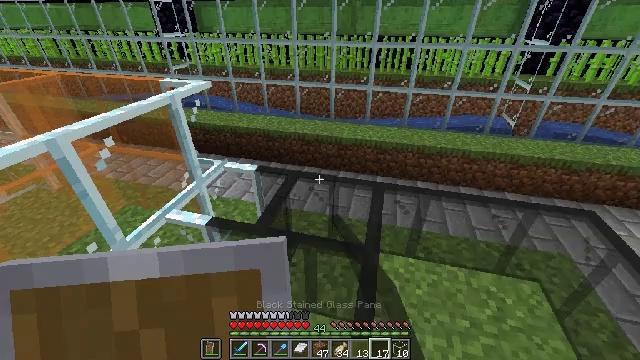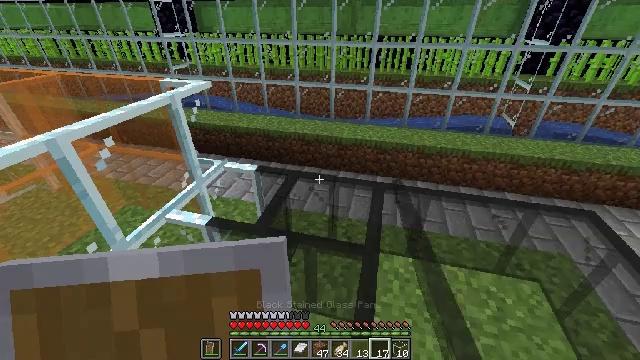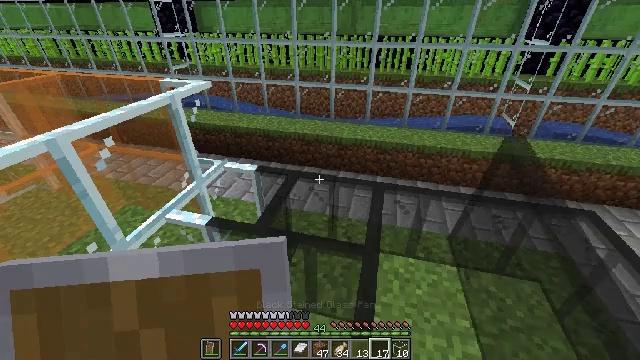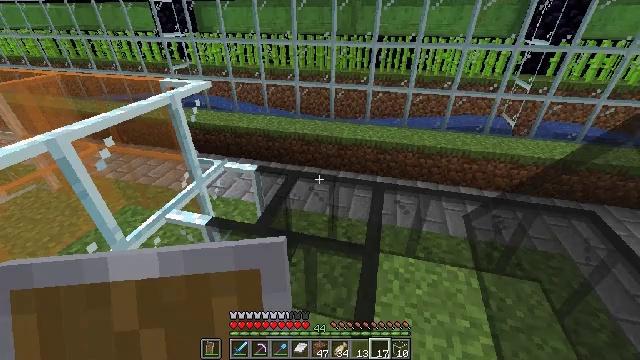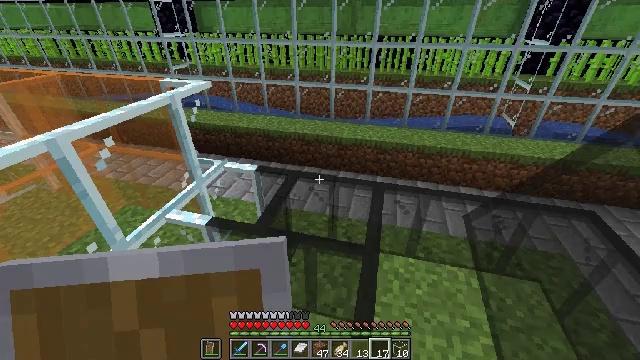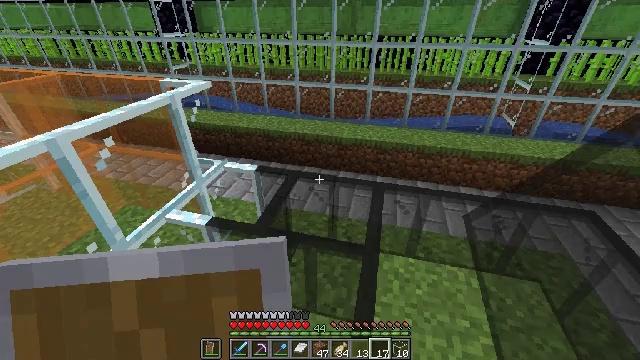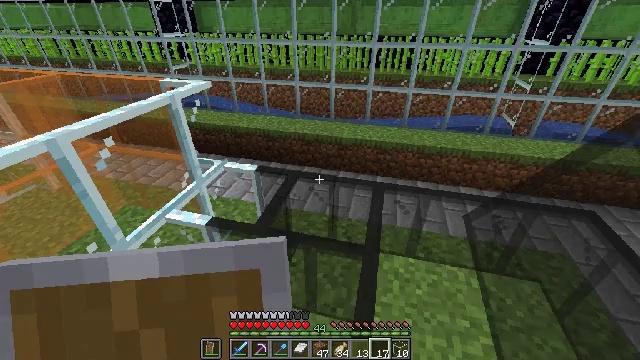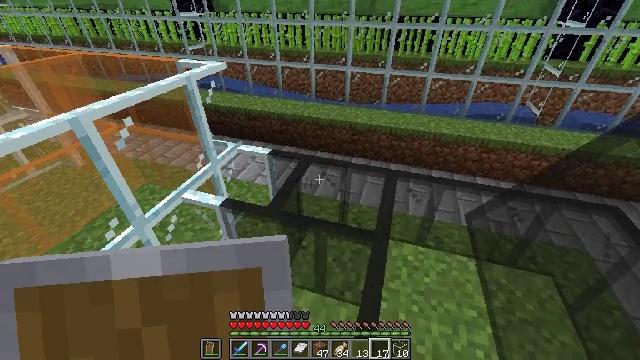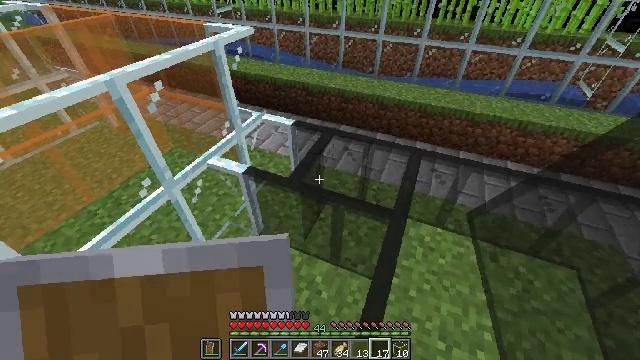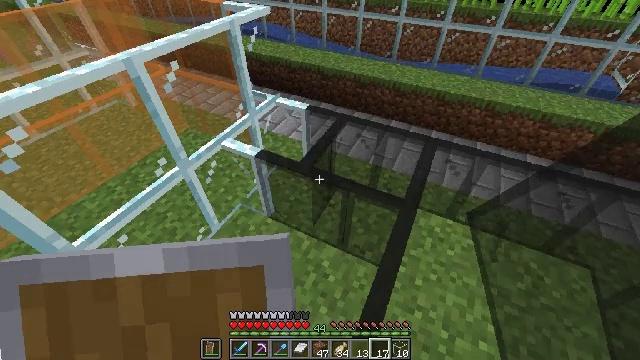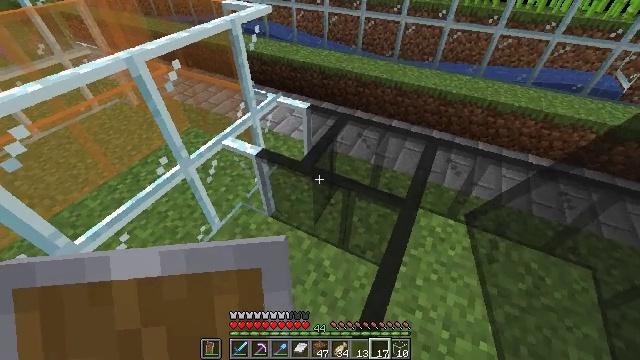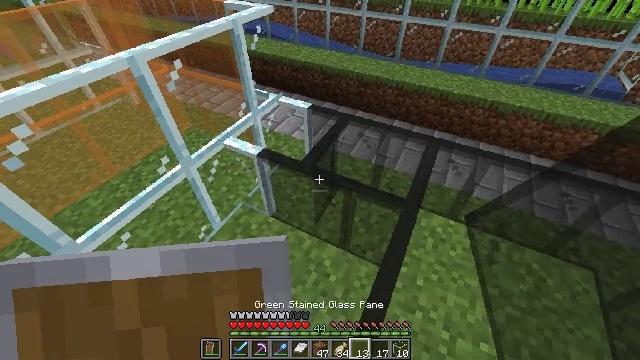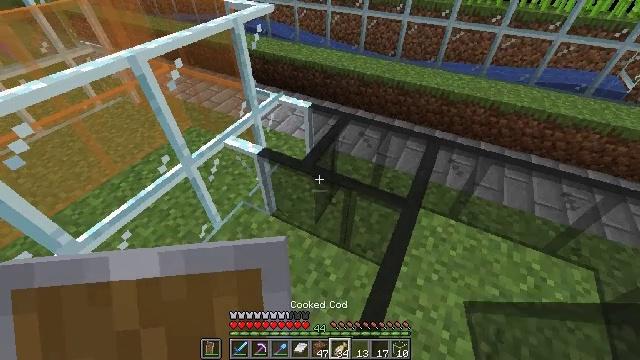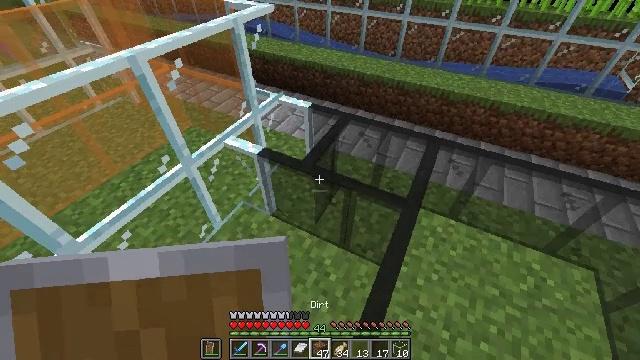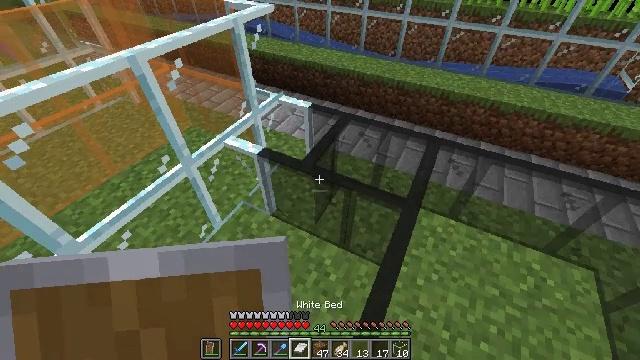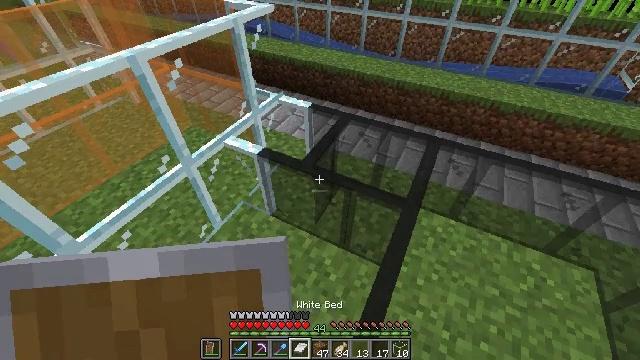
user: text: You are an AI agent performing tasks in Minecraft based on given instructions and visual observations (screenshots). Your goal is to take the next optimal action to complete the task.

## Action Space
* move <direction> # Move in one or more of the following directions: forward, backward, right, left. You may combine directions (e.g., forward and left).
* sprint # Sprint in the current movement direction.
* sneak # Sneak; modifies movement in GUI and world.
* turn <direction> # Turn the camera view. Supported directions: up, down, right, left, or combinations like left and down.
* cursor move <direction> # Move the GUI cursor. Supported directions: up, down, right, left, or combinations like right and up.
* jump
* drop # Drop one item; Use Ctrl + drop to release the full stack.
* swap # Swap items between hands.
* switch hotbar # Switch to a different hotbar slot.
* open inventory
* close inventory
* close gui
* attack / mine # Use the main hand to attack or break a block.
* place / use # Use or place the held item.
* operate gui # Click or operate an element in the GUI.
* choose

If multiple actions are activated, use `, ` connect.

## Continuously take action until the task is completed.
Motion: motion action
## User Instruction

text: Remove the black stained glass pane from a structure.
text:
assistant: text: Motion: no_op
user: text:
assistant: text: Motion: no_op
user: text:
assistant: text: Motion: no_op
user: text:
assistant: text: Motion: no_op
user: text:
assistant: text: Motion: no_op
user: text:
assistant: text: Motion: no_op
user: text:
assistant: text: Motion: turn left and down
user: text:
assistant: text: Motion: turn left and down
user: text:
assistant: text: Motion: turn left and down
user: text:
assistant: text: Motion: no_op
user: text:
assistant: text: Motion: no_op
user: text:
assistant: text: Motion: no_op
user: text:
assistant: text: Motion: no_op
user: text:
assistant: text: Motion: no_op
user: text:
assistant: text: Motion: no_op
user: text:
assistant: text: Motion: no_op
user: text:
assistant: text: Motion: no_op
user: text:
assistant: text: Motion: no_op
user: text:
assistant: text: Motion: no_op
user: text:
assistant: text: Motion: no_op
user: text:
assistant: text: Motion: no_op
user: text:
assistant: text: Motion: no_op
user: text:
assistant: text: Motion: turn left and down
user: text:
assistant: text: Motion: no_op
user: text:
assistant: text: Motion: attack / mine
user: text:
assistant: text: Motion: attack / mine
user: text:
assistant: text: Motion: attack / mine
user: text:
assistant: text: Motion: attack / mine
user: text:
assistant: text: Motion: attack / mine
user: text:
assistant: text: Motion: attack / mine